Question: I'm trying to create a dynamic table for a TCPDF document but looping through the query result is pretty uncomfortable.

variable that holds the SQL query looks like this:
'''
array(1) {
["Dec"]=> array(3) {
[0]=> array(1) {
[0]=> array(2) {
["name"]=> string(4) "Jane"
["message"]=> string(0) "test"
}
}
[1]=> array(1) {
[0]=> array(2) {
["name"]=> string(6) "Oliver"
["message"]=> string(20) "test!"
}
}
[2]=> array(1) {
[0]=> array(2) {
["name"]=> string(4) "John"
["message"]=> string(4) "test"
}
}
}
}
'''
I managed to loop the big array and get each Month but idk how to get the other data into the table. This is that part of the code:
'''
$content = '';
$content .= '<table border="1" cellpadding="1">';
foreach($arrResults as $key=>$value) {
$content .= "<tr><th style='font-weight:bold;font-size:12px' colspan='8' align='center'>".$key."</th></tr>";
foreach($arrResults[$key] as $key2=>value2) {
}
}
$content .= '</table>';
'''
Any help would be appreciated.
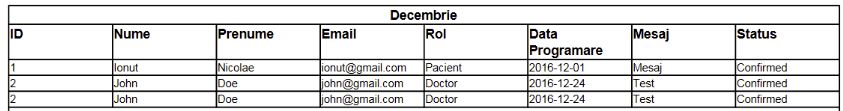
Answer: '''
$content = '';
$content .= '<table border="1" cellpadding="1">';
foreach($arrResults as $key=>$value) {
$content .= "<tr><th style='font-weight:bold;font-size:12px' colspan='8' align='center'>".$key."</th></tr>";
$content .= "<tr>
<th>id</th>
<th>num</th>
<th>prenum</th>
<th>email</th>
<th>rol</th>
<th>data</th>
<th>mesaj</th>
<th>statue</th>
</tr>";
foreach($value as $key2=>$value2)
{
$content .= '<tr><td>'.$key2.'</td>';
foreach($value2 as $key3=>$value3)
{
$content .= '<td>'.$value3['num'].'</td>';
$content .= '<td>'.$value3['prenum'].'</td>';
$content .= '<td>'.$value3['email'].'</td>';
$content .= '<td>'.$value3['rol'].'</td>';
$content .= '<td>'.$value3['data'].'</td>';
$content .= '<td>'.$value3['mesaj'].'</td>';
$content .= '<td>'.$value3['statue'].'</td>';
}
$content .= '</tr>';
}
}
$content .= '</table>';
'''
i think you want somethink like his, i have surely did some mistakes.